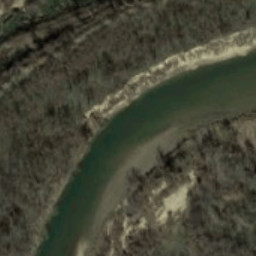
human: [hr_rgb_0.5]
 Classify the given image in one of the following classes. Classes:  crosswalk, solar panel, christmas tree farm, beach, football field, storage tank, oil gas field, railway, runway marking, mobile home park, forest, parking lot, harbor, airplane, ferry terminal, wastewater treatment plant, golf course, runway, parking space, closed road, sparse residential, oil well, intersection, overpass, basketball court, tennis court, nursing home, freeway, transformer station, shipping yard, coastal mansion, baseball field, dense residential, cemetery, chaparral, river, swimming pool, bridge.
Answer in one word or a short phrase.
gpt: river